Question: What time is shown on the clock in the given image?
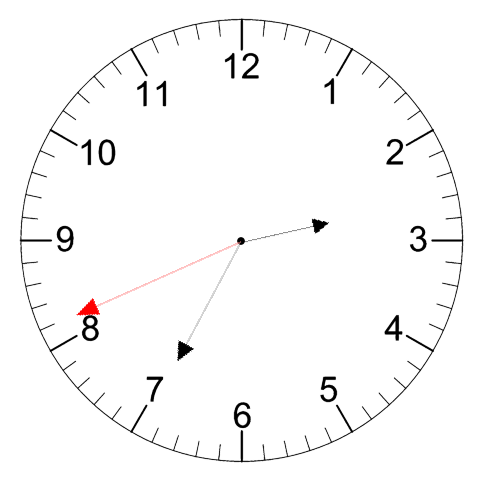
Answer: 02:34:41